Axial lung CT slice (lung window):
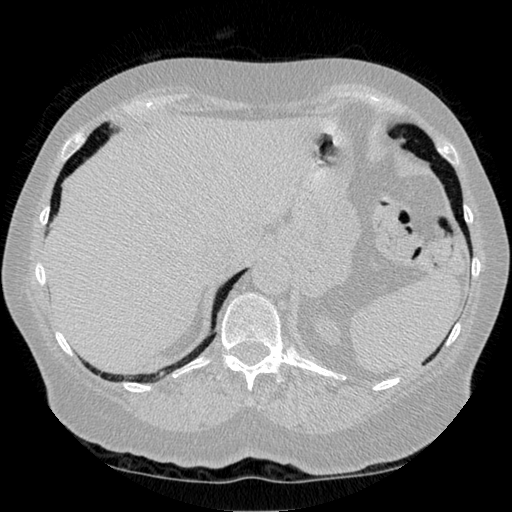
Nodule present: no